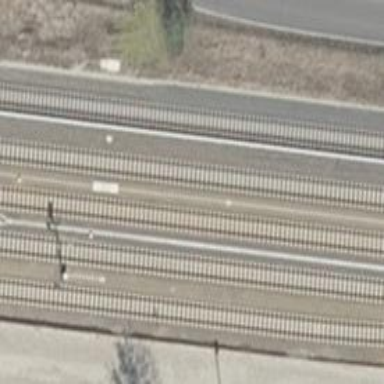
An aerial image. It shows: Railway milestone.